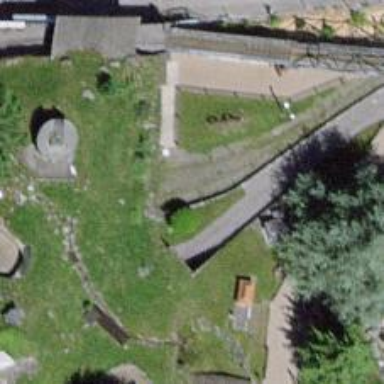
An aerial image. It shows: Miniature railway.